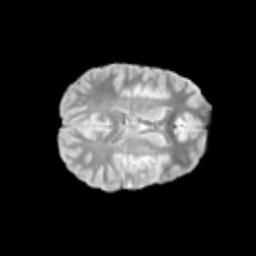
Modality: T2w
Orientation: axial
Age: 10
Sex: female
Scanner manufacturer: siemens
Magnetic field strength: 3 T
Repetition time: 3.8 s
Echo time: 0.07 s